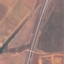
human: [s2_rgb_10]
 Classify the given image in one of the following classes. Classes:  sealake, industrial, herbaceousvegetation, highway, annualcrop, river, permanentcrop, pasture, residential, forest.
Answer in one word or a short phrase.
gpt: Highway